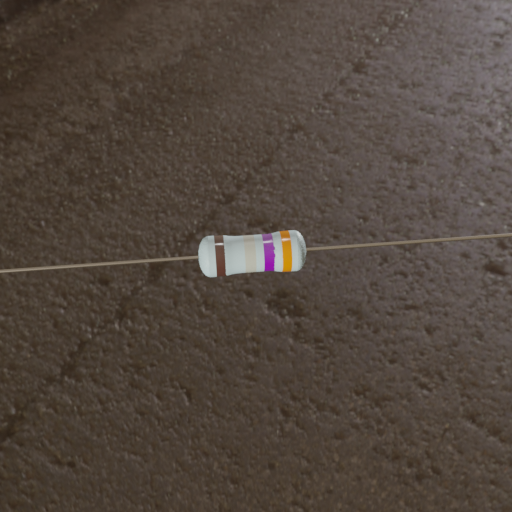
Resistor colour bands (in order): brown, silver, violet, orange